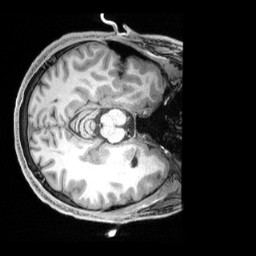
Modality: T1w
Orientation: axial
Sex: male
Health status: ill
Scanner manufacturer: siemens
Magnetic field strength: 3 T
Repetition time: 2.4 s
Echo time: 0.00201 s